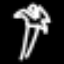
Label: palm tree